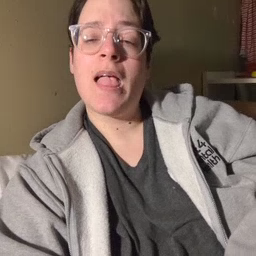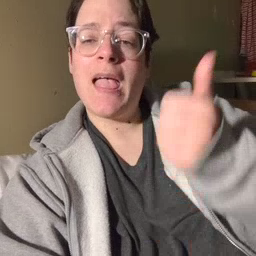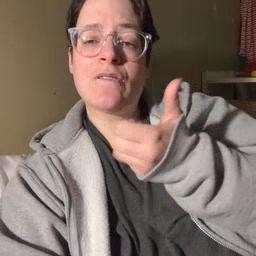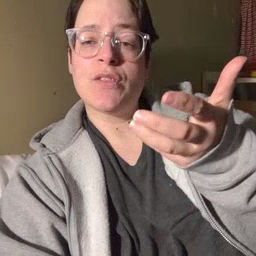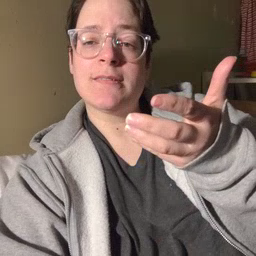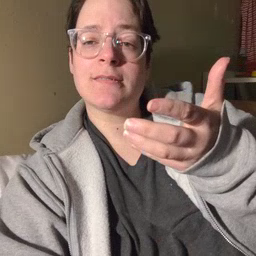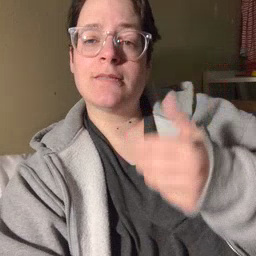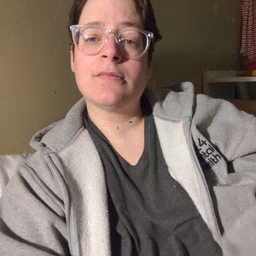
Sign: every